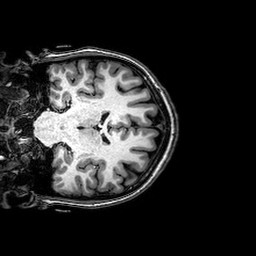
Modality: T1w
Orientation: coronal
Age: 21
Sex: female